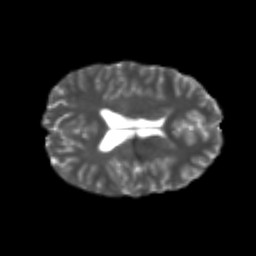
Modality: T2w
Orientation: axial
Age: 24
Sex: male
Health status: healthy
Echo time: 0.074 s